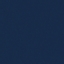
Land use / land cover: SeaLake